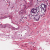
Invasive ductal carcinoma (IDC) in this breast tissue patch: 0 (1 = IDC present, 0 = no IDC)